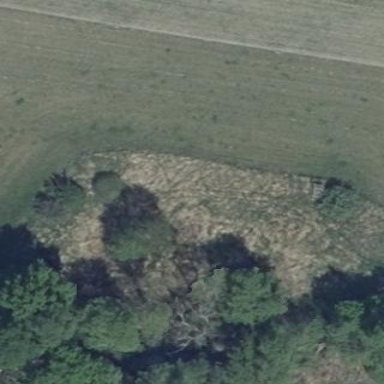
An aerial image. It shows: Patch of scrub vegetation.